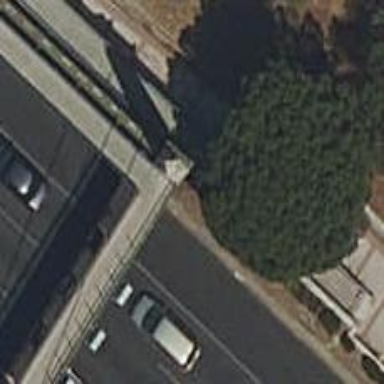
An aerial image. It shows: Footway bridge with surface made of concrete plates.